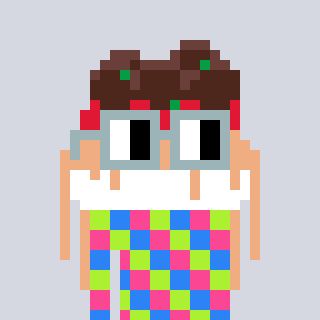
a pixel art character with square dark gray glasses, a spaghetti-shaped head and a grayscale-colored body on a cool background